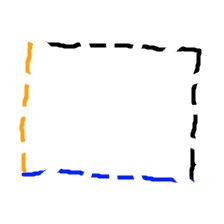
Shape: rectangle